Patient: sex M, age 60
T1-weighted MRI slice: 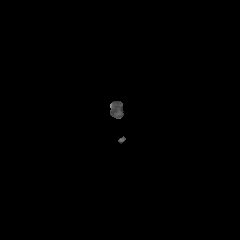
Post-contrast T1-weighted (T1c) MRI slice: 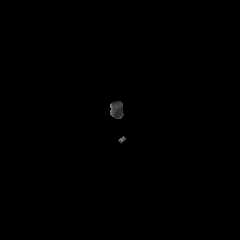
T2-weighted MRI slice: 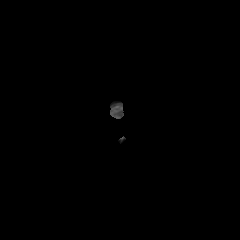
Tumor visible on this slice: no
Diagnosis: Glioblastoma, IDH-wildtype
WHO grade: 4